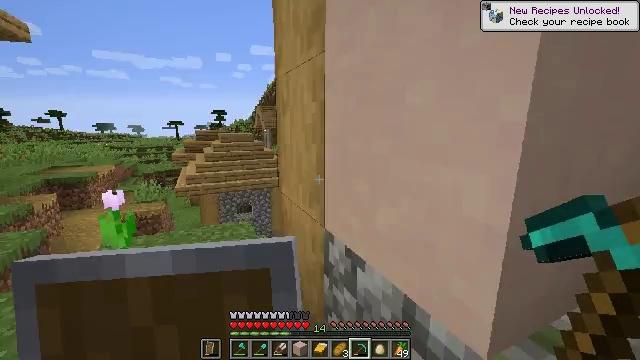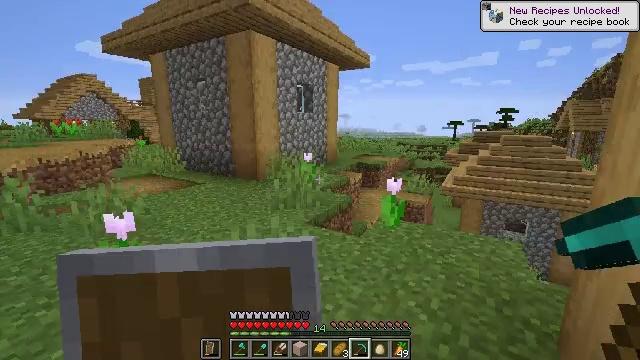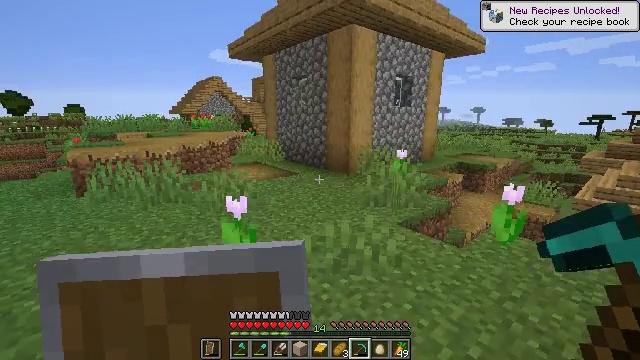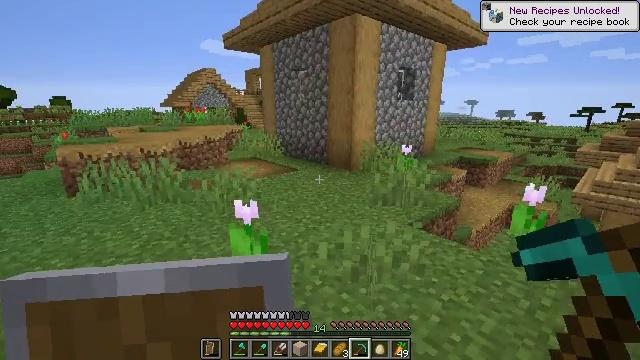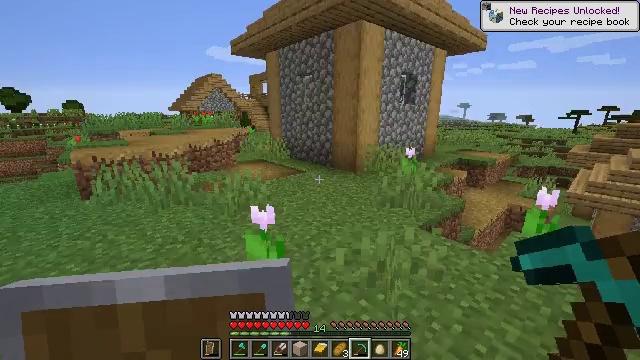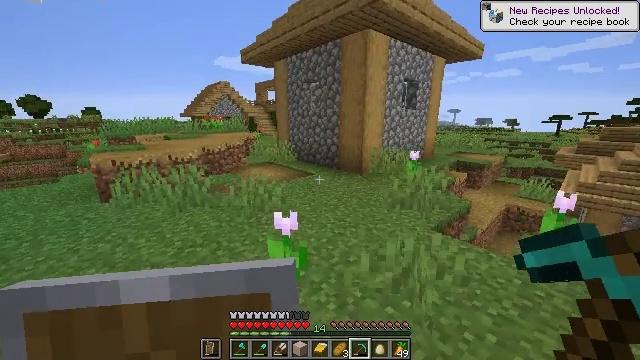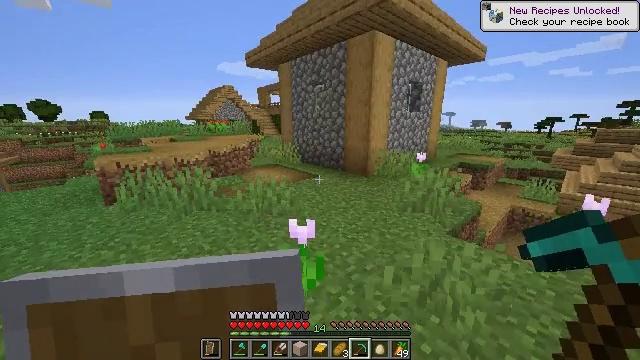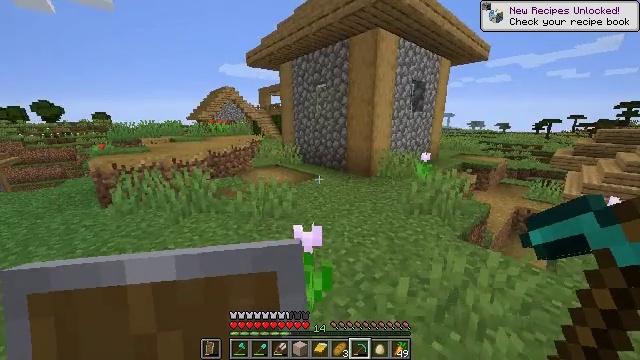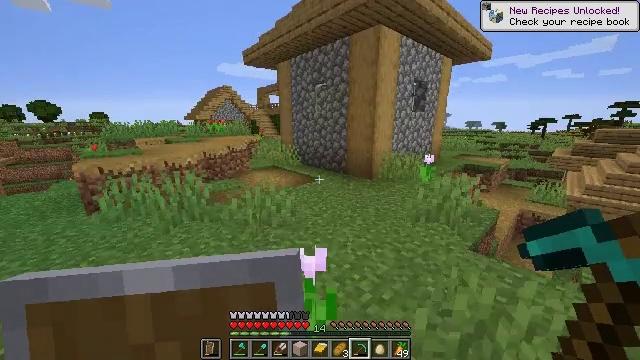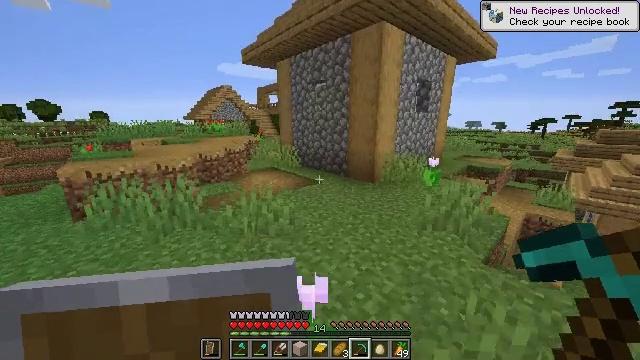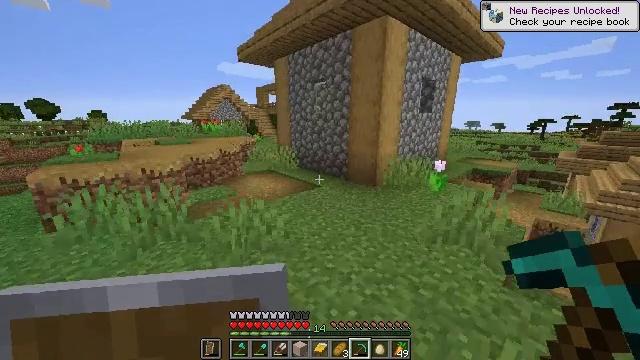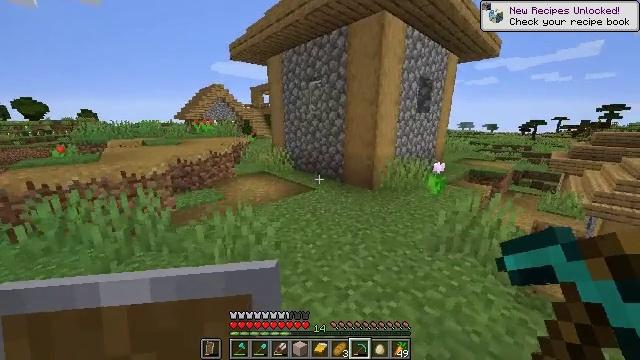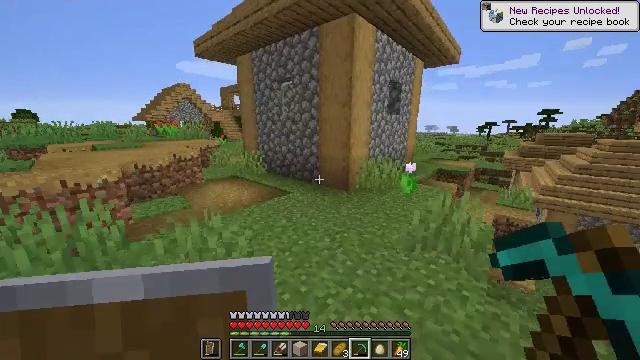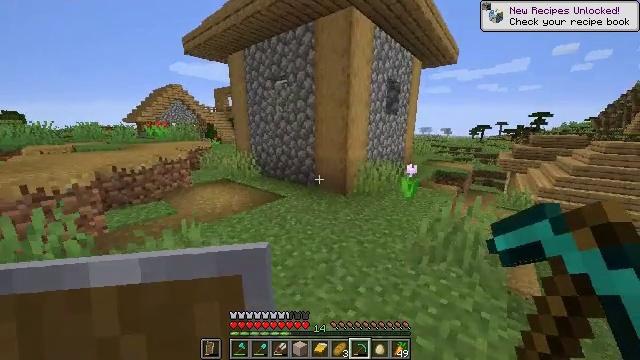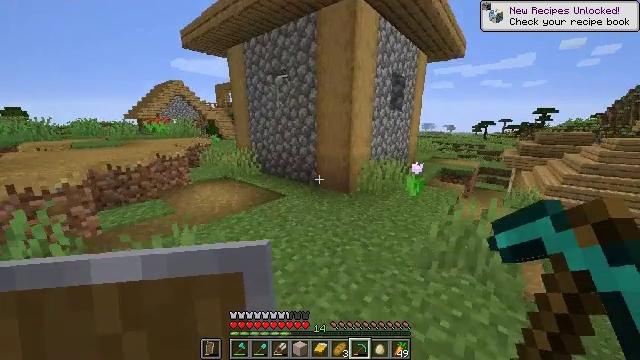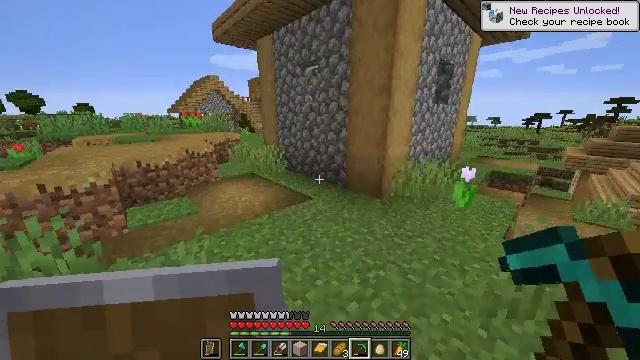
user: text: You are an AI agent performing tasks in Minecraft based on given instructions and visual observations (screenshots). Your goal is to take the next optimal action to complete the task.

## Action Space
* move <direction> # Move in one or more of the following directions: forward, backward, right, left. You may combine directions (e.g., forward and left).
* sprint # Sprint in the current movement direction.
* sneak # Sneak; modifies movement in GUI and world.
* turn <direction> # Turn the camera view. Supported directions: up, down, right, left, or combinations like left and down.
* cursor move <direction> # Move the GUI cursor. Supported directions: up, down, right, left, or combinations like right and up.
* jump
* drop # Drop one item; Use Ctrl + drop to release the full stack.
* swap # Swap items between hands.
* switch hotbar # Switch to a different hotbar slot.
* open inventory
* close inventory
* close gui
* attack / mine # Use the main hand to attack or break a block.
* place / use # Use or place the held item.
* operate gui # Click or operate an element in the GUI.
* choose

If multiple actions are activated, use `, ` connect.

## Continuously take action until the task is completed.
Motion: motion action
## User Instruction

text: Attack the oak door to gather it.
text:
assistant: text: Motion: move left, turn left
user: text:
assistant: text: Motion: move forward and move left, turn left and down
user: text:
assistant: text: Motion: move forward and move left, sprint, turn right and down
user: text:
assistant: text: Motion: move forward and move left, sprint
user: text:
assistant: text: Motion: move forward and move left, sprint
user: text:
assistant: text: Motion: move forward, sprint
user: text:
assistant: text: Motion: move forward, sprint
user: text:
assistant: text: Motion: move forward, sprint
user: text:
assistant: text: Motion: move forward, sprint
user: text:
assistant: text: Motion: move forward, sprint
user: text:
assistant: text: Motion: move forward, sprint, turn right
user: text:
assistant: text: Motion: move forward, sprint, turn right
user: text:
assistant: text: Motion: move forward, sprint, turn right
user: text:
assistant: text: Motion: move forward, sprint
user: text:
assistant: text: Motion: move forward, sprint, turn left and down
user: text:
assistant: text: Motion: move forward, sprint, turn left
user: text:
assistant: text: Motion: move forward, sprint, turn left
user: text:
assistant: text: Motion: move forward, sprint, turn left
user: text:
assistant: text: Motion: move forward, sprint
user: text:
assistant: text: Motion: move forward, sprint
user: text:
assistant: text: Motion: move forward, sprint
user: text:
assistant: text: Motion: move forward, sprint
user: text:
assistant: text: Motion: move forward, sprint
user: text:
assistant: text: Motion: move forward, sprint
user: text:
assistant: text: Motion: move forward, sprint, turn right
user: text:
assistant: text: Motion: move forward, sprint
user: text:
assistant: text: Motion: move forward, sprint
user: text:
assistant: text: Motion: move forward, sprint
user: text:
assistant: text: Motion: move forward, sprint, jump
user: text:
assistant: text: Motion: move forward, sprint, jump